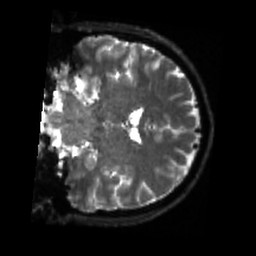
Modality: sbref
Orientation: coronal
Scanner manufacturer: siemens
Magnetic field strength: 3 T
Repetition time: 4 s
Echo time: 0.0594 s